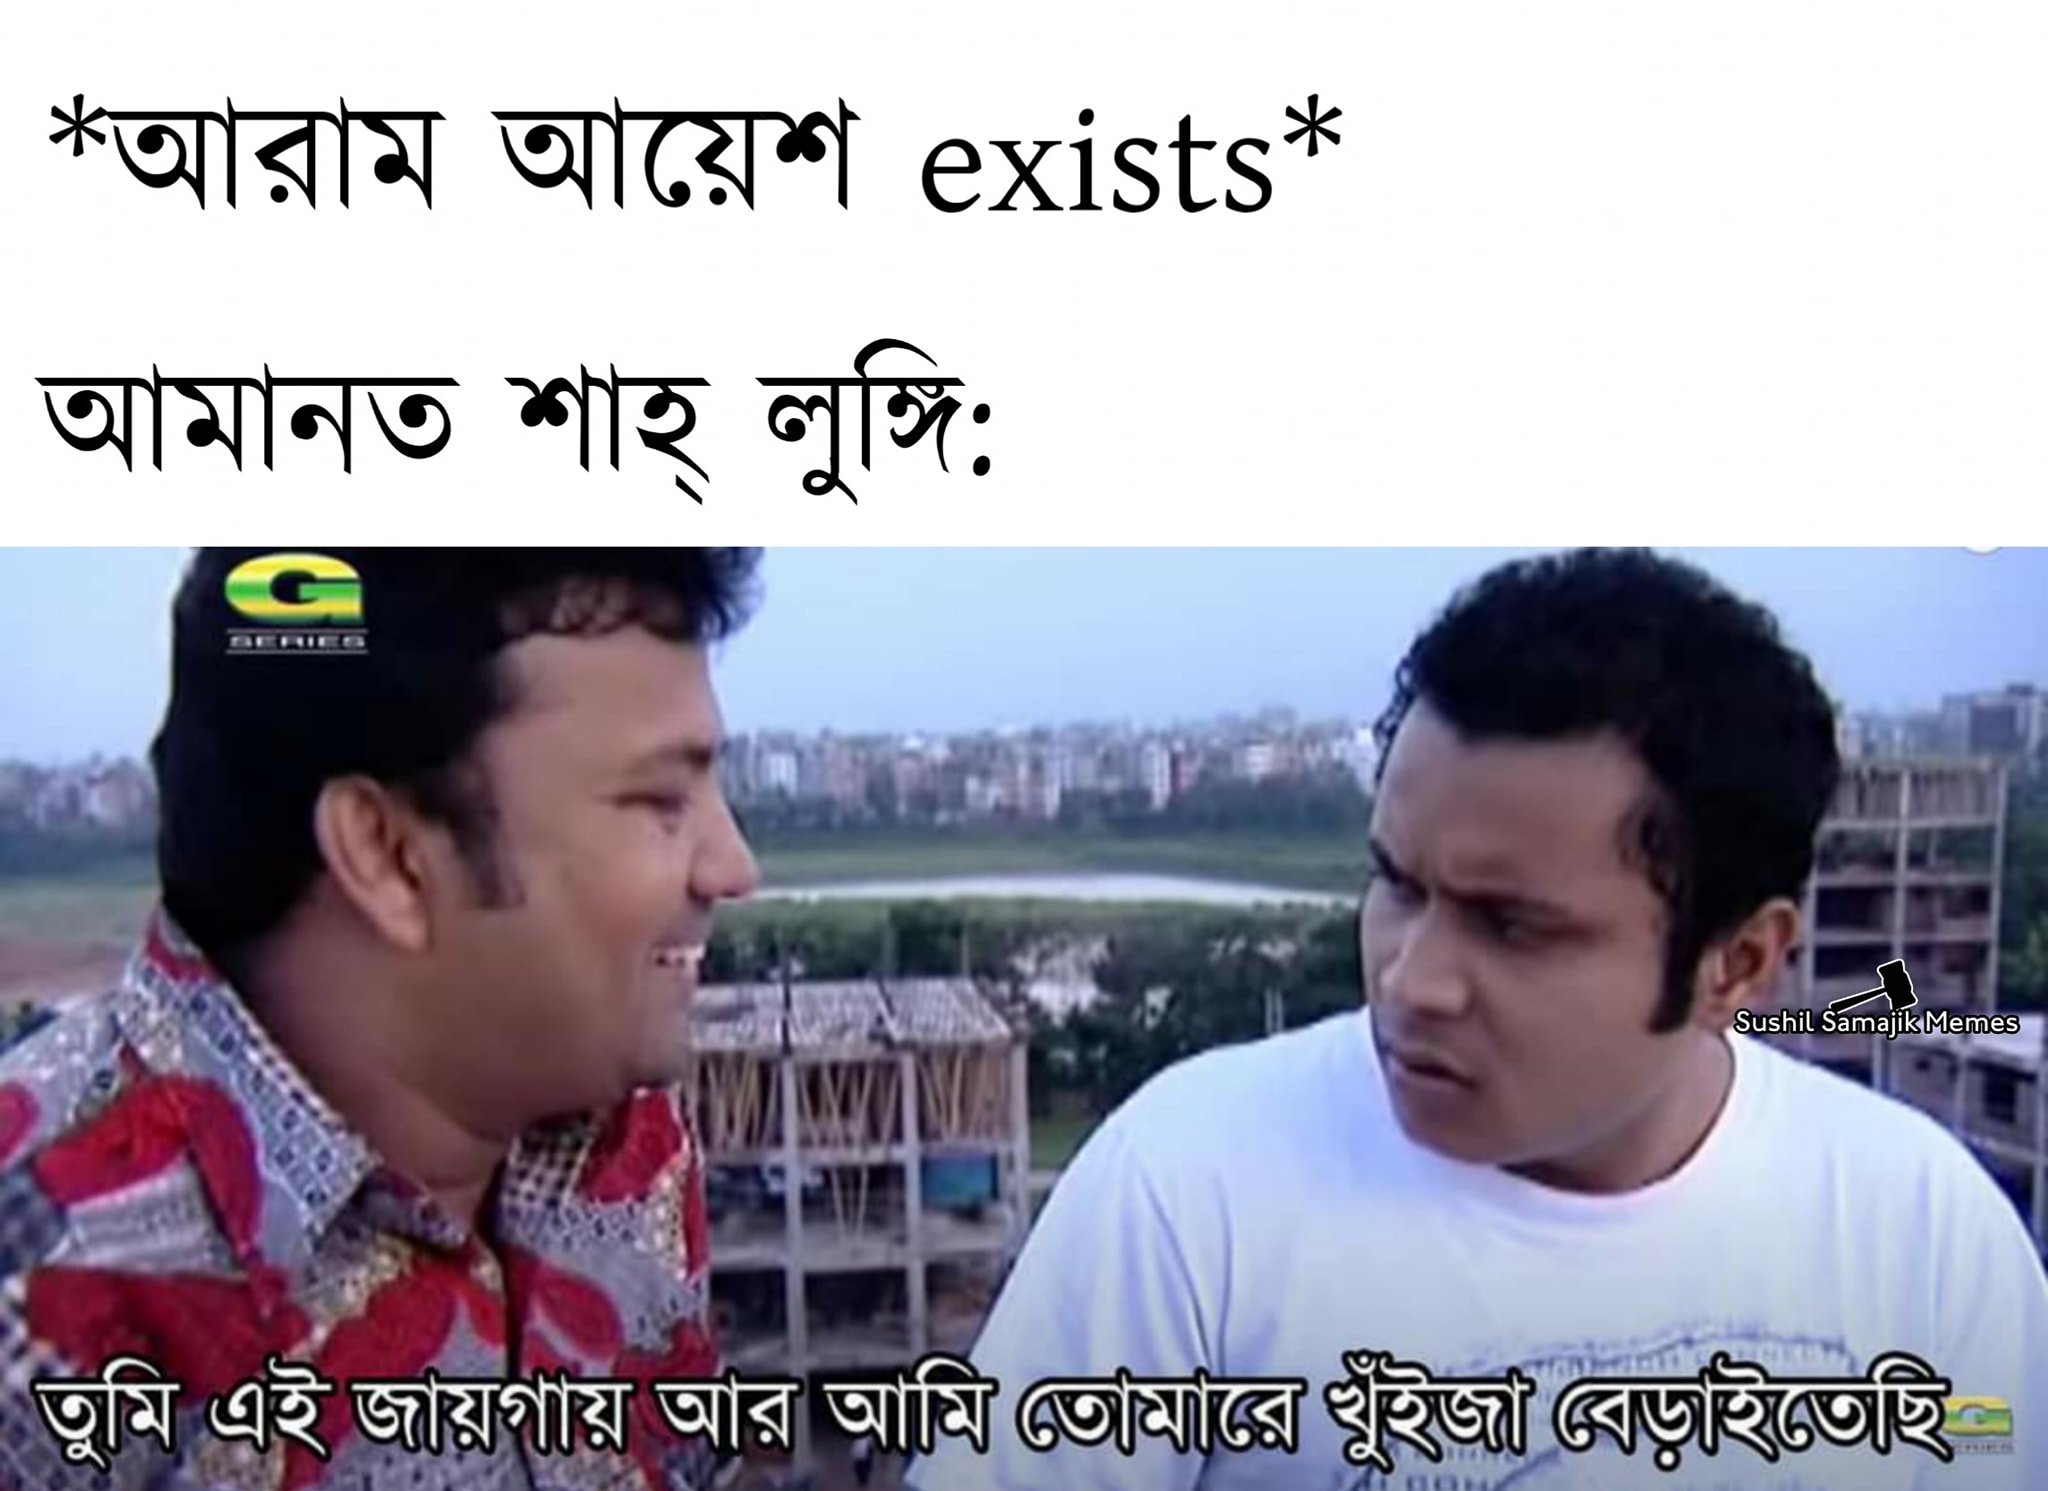
Caption: *আরাম আয়েশ  exists*   আমানত শাহ লুঙ্গি :      তুমি এই জায়গায় আর আমি তোমারে খুইজা বেড়াইতেছি
Label: non-hate